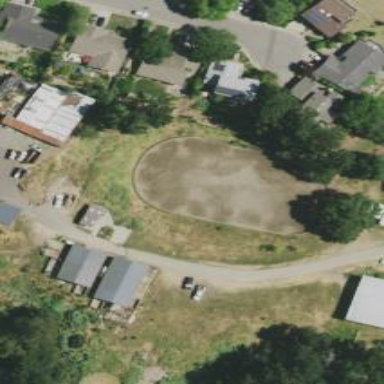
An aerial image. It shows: Equestrian pitch for leisure land sports.